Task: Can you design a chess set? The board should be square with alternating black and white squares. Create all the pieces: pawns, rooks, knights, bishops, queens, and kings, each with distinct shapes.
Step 493:
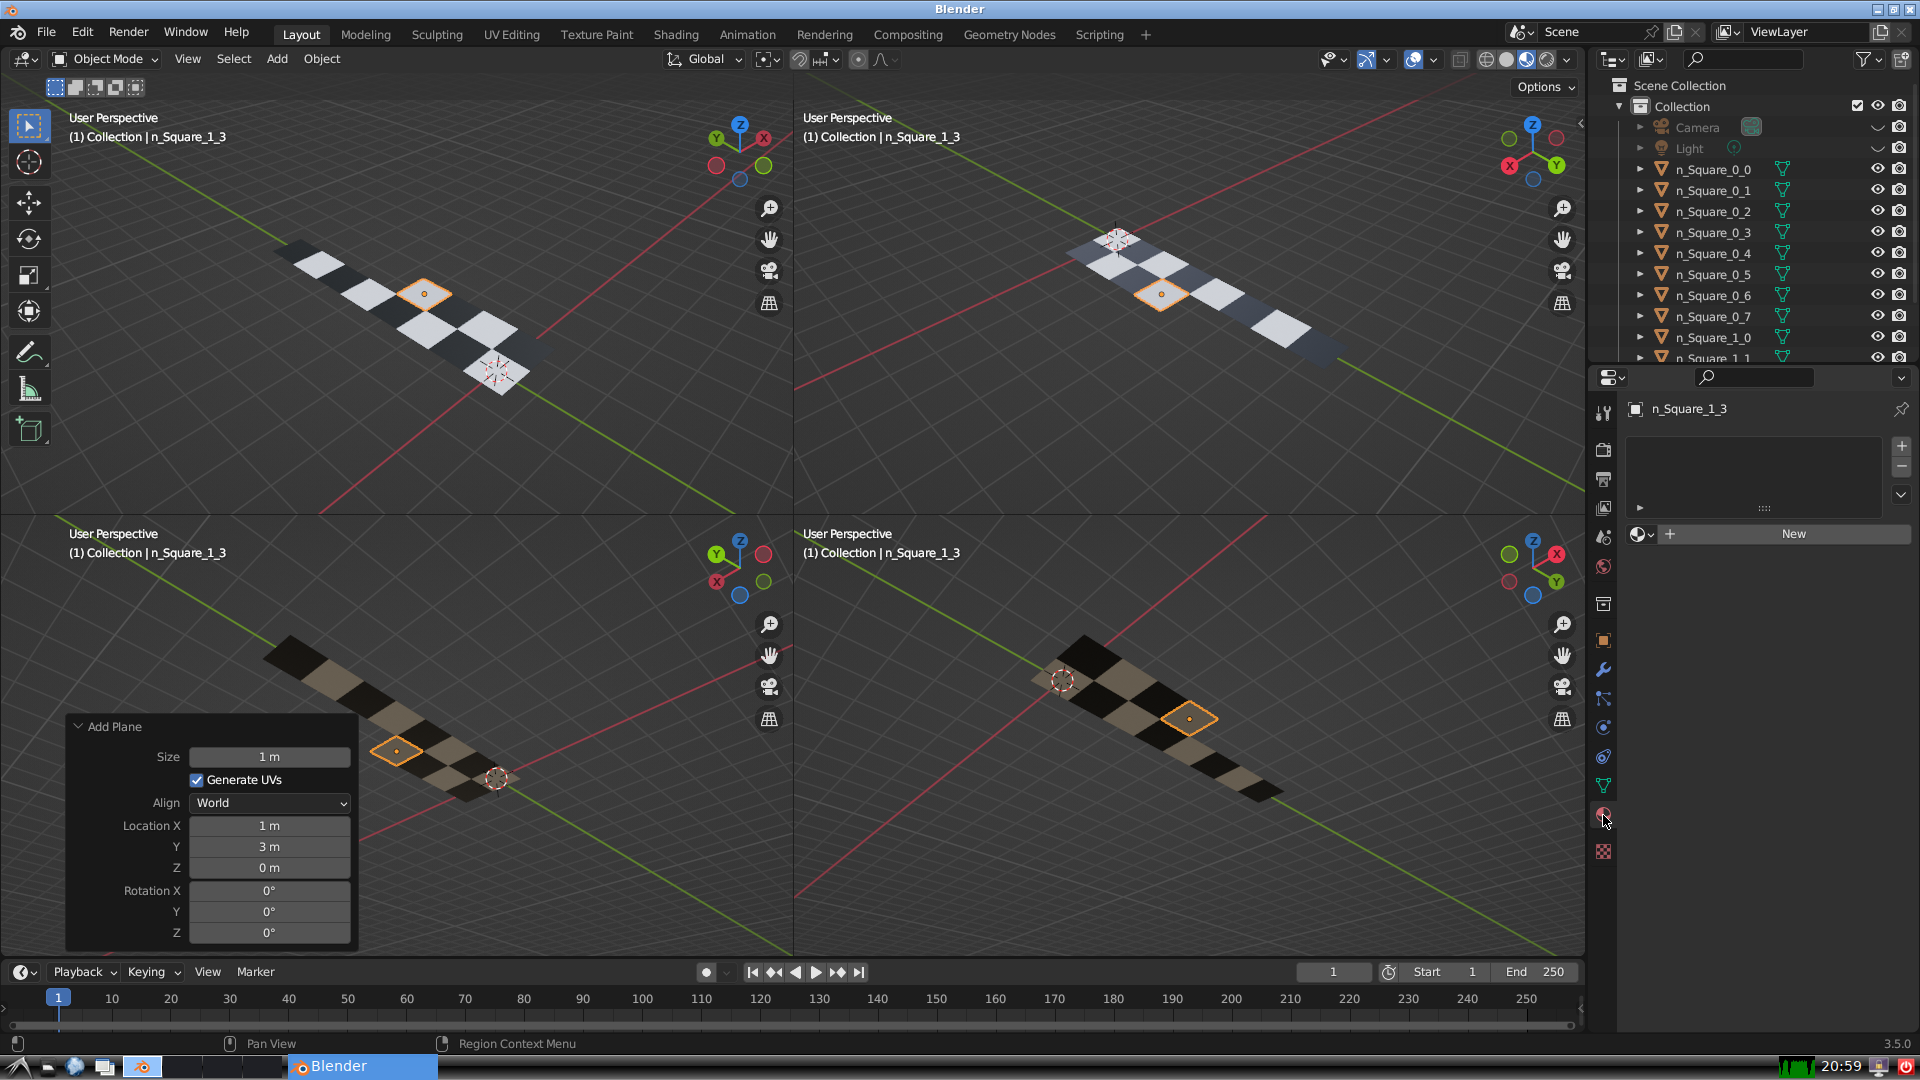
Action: {"mouse_move": [1636, 534]}